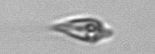
Label: Oxytoxum